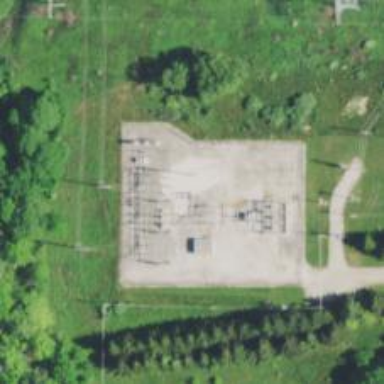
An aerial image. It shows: Switch for power supply.